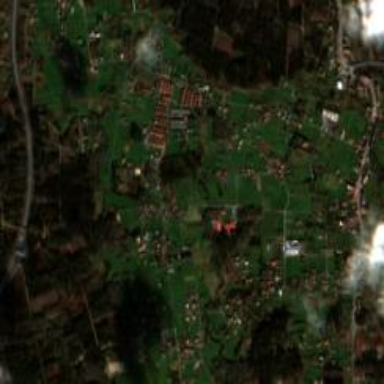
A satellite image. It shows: Small hamlet.